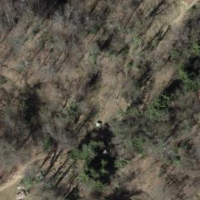
EUNIS habitat code: 44
Species observed at this site:
Ruscus aculeatus